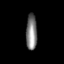
Tissue: lung
Cell type: Endothelial cells
Senescence score: 0.5621
Nuclear area (px): 390
Mean DAPI intensity: 126.869